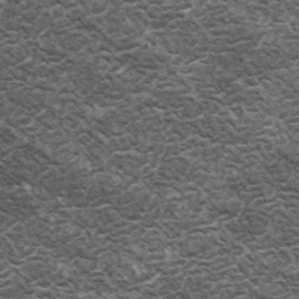
Label: frost